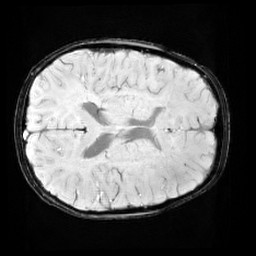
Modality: SWI
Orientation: axial
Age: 12
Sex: male
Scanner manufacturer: siemens
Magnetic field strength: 3 T
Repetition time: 0.027 s
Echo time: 0.02 s